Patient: sex F, age 58
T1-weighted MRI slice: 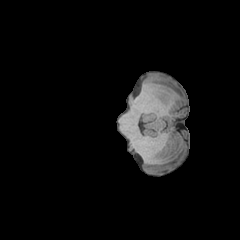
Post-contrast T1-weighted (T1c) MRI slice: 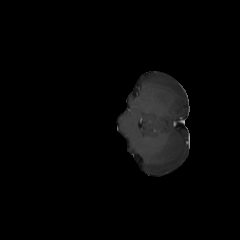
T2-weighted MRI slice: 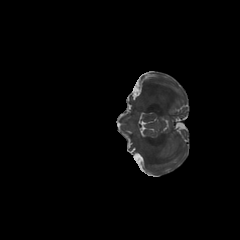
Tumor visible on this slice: no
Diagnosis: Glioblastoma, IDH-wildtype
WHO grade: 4